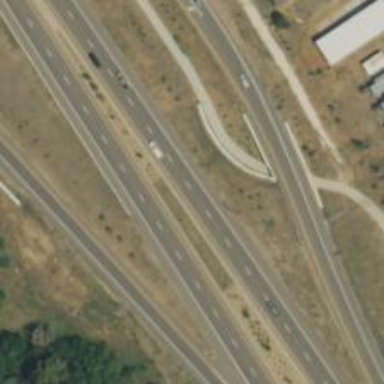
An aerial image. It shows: Expressway with asphalt surface categorized as trunk highway.